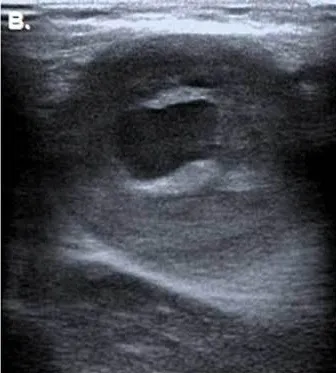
Ultrasonography of the axillary masses. 40 x 45 mm partially thrombosed aneurysm on the left.
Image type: radiology (ultrasound)